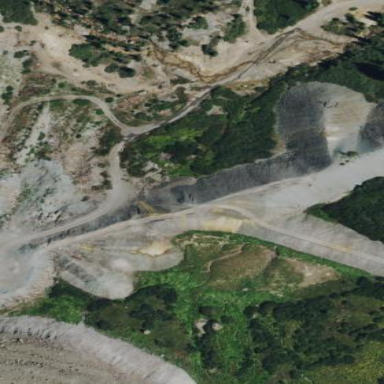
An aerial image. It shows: Spoil heap that is man-made.